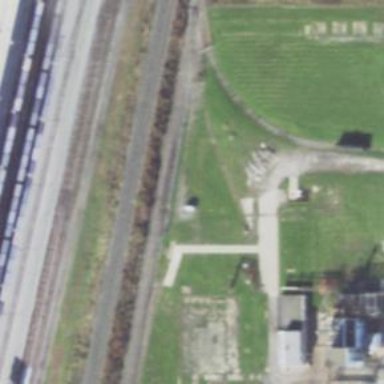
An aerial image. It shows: Railway spur service.